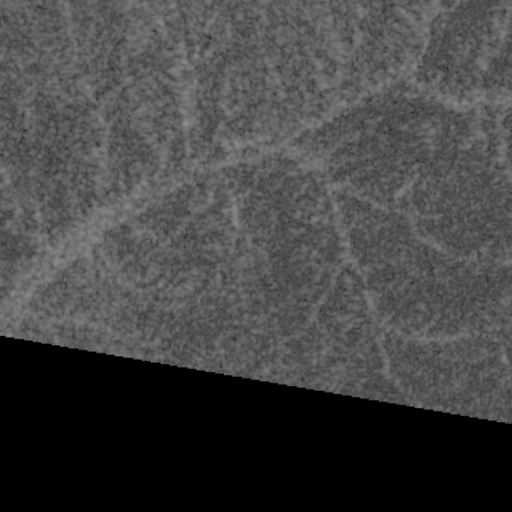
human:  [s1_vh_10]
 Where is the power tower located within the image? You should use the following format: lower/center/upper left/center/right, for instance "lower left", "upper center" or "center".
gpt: The power tower is located in the lower left of the image.
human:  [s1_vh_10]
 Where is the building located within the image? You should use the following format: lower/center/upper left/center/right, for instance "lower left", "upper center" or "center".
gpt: The building is located in the upper right of the image.
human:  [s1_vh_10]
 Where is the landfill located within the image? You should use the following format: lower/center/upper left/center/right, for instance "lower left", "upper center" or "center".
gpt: There is no landfill in the image.

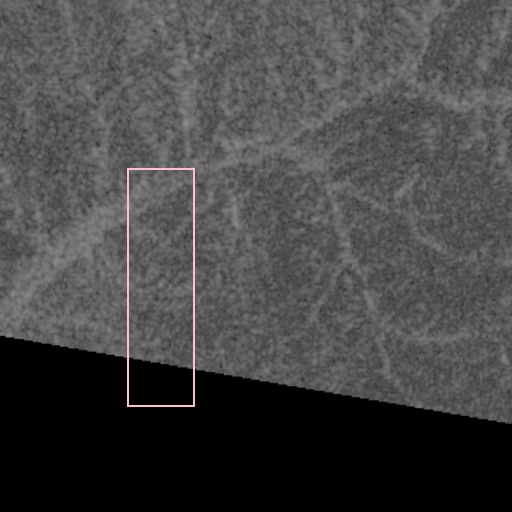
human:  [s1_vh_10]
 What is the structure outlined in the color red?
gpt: There is no red outline.
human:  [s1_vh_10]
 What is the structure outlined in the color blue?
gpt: There is no structure outlined in blue.